Question: I have got a strange problem, the method session.save() is throwing syntax exception
"org.postgresql.util.PSQLException: ERROR: syntax error at or near "user""
-look at the picture attached where you can see mapped table, hibernate query and it's parameters, all looks right, I have no idea where the problem can be.
The column id_user has sequence which is autogenerated, and this value of the sequence is increases every time i try to call the save() method.
The User mapped class:
'''
package com.wily.model;
import javax.persistence.Column;
import javax.persistence.Entity;
import javax.persistence.GeneratedValue;
import javax.persistence.Id;
import javax.persistence.SequenceGenerator;
import javax.persistence.Table;
@Entity
@Table(name="user")
@SequenceGenerator(sequenceName="user_id_user_seq", name="userSequence")
public class User {
@Id
@Column(name="id_user")
@GeneratedValue(generator="userSequence")
private int id;
@Column(name="username")
private String username;
@Column(name="password")
private String password;
@Column(name="email")
private String email;
public int getId() {
return id;
}
public void setId(int id) {
this.id = id;
}
public String getUsername() {
return username;
}
public void setUsername(String username) {
this.username = username;
}
public String getPassword() {
return password;
}
public void setPassword(String password) {
this.password = password;
}
public String getEmail() {
return email;
}
public void setEmail(String email) {
this.email = email;
}
}
'''
So, the sequence is increasing, but user is not saved, the image:

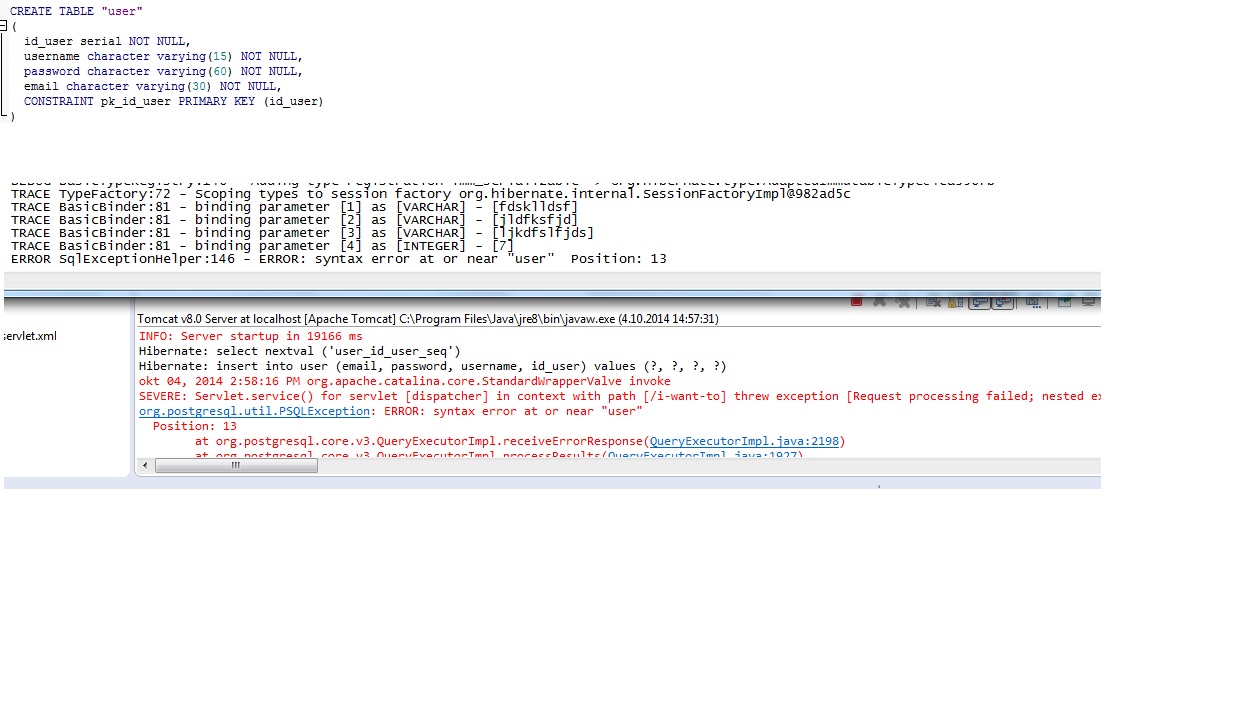
Answer: 'USER' is a <URL>. Rename the table
'''
@Table(name="usertable")
'''